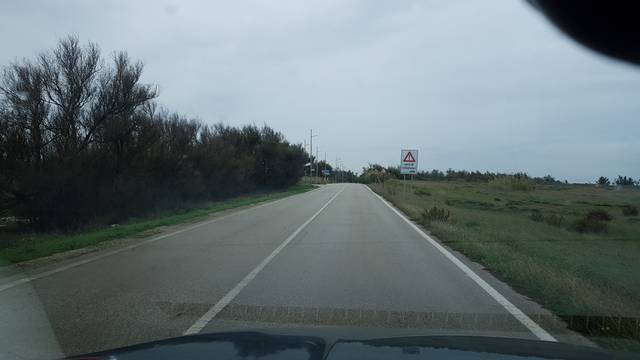
Region: Italy
Coordinates: 40.689, 17.849